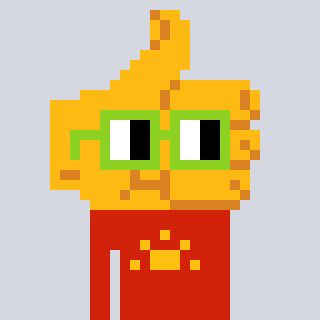
a pixel art character with square light green glasses, a thumbsup-shaped head and a red-colored body on a cool background